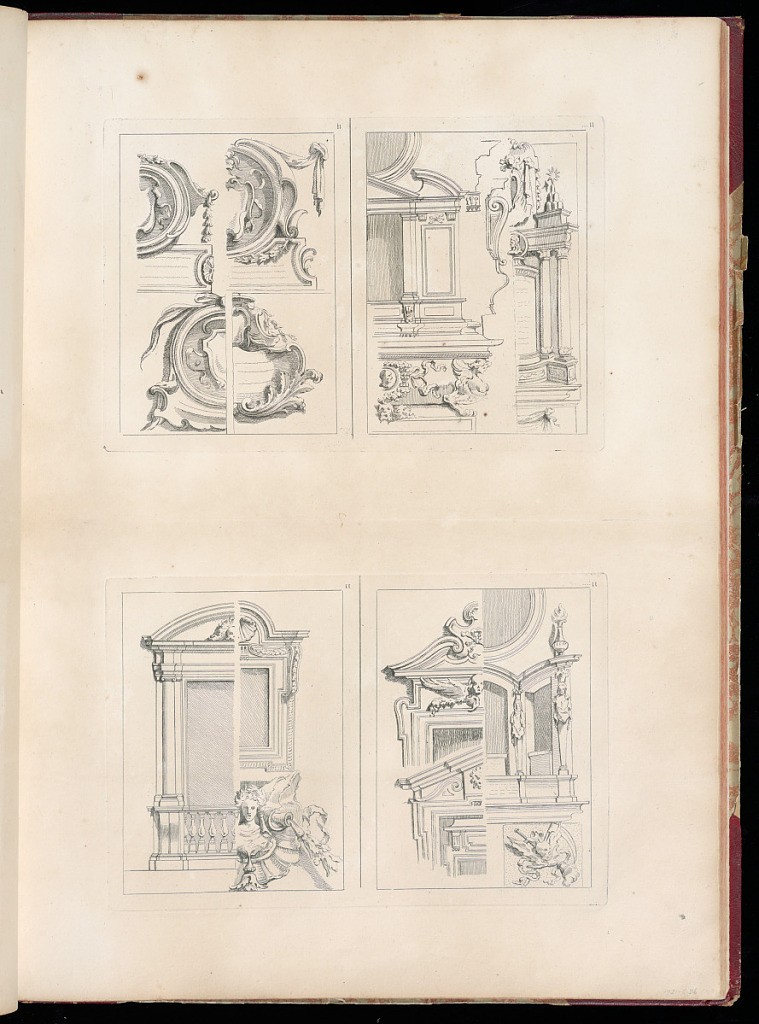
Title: Designs After Architecture Fragments
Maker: Gilles-Marie Oppenord, French, 1672–1742
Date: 1749-1761
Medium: Etching and engraving on laid paper
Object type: Bound print
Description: Page printed with two plates (each divided into two) depicting architecture fragments, including rondels, aedicules, pediments, balustrades, and trophies. The plates are numbered but not signed.